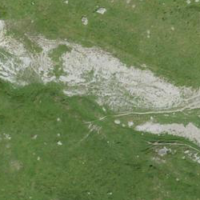
EUNIS habitat code: 23
Species observed at this site:
Arnica montana